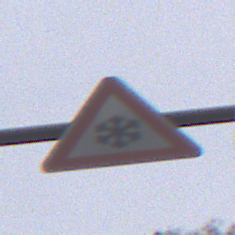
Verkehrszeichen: SchneeOderEisglaette
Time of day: Midday
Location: Outdoor (Nature)
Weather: Overcast
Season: Autumn
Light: Natural